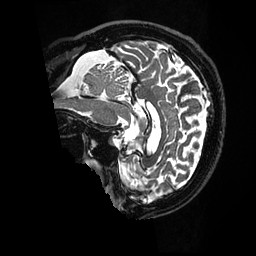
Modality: T2w
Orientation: sagittal
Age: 47
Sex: male
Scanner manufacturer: ge
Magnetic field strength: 3 T
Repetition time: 3.202 s
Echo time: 0.0671 s